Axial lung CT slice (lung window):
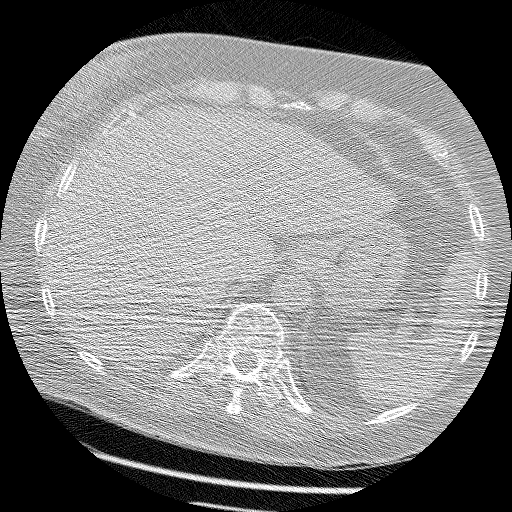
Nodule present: no